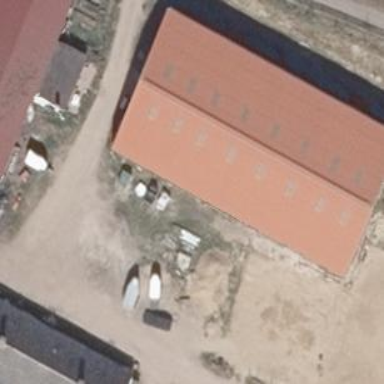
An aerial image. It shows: Farm auxiliary building.